Question: I will try to explain my problem as detailed as possible, and i would appreciate any help/suggestion. My problem is regarding a deadlock being caused by two queries (one insert and one update). I'm using MS-SQL server 2008
I have two applications using the same database:
1. Web app (on every request multiple records are inserted in the Impressions table by calling a stored procedure)
2. Windows service (calculates all the Impressions done in one minute, every minute, for the previous minute and sets a flag on each of the Impressions calculated via a stored procedure as well)
The web app inserts the impressions records without using a transaction, while the windows service application calculates the impressions while using a 'IsolationLevel.ReadUncommitted' transaction. The stored procedure in the windows service app does something like this:
Loops trough all the impressions that have the 'isCalculated' flag set to false and date < @now , increments a counter and other data in another table connected to the impressions table, and sets the 'isCalculated' flag to true on impressions that have date < @now. Because this stored procedure is pretty big, no point in pasting it, here is a shortened code snippet of what the proc does:
'''
DECLARE @nowTime datetime = convert(datetime, @now, 21)
DECLARE dailyCursor CURSOR FOR
SELECT Daily.dailyId,
Daily.spentDaily,
Daily.impressionsCountCache ,
SUM(Impressions.amountCharged) as sumCharged,
COUNT(Impressions.impressionId) as countImpressions
FROM Daily INNER JOIN Impressions on Impressions.dailyId = Daily.dailyId
WHERE Impressions.isCharged=0 AND Impressions.showTime < @nowTime AND Daily.isActive = 1
GROUP BY Daily.dailyId, Daily.spentDaily, Daily.impressionsCountCache
OPEN dailyCursor
DECLARE @dailyId int,
@spentDaily decimal(18,6),
@impressionsCountCache int,
@sumCharged decimal(18,6),
@countImpressions int
FETCH NEXT FROM dailyCursor INTO @dailyId,@spentDaily, @impressionsCountCache, @sumCharged, @countImpressions
WHILE @@FETCH_STATUS = 0
BEGIN
UPDATE Daily
SET spentDaily= @spentDaily + @sumCharged,
impressionsCountCache = @impressionsCountCache + @countImpressions
WHERE dailyId = @dailyId
FETCH NEXT FROM dailyCursor INTO @dailyId,@spentDaily, @impressionsCountCache, @sumCharged, @countImpressions
END
CLOSE dailyCursor
DEALLOCATE dailyCursor
UPDATE Impressions
SET isCharged=1
WHERE showTime < @nowTime AND isCharged=0
'''
This procedure is pretty simple it just inserts the record in the table. Here is a shortened code snippet:
'''
INSERT INTO Impressions
(dailyId, date, pageUrl,isCalculated) VALUES
(@dailyId, @date, @pageUrl, 0)
'''
The code that calls these stored procedures is pretty simple it just creates the SQL commands passing the needed parameters and executes them
'''
//i send the date like this
string date = DateTime.Now.ToString("yyyy-MM-dd HH:mm:ss.fff",
CultureInfo.InvariantCulture);
SqlCommand comm = sql.StoredProcedureCommand("storedProcName",
parameters, values);
'''
I'm experiencing deadlocks very often (the exceptions occur in the web app, not the windows service), and after using the SQL-Profiler, I found out that the deadlocks are probably happening because of these two queries (I don't have much experience in analyzing profiler data).
The latest trace data collected from the SQL server profiler can be found on the bottom of this question
In theory these two stored procedures should be able to work together because the first one inserts the records one by one with date=DateTime.Now, and the second one calculates the Impressions that have date < DateTime.Now.
Edit:
Here is the code run in the windows service app:
'''
SQL sql = new SQL();
DateTime endTime = DateTime.Now;
//our custom DAL class that opens a connection
sql.StartTransaction(IsolationLevel.ReadUncommitted);
try
{
List<string> properties = new List<string>() { "now" };
List<string> values = new List<string>() { endTime.ToString("yyyy-MM-dd HH:mm:ss.fff", CultureInfo.InvariantCulture) };
SqlCommand comm = sql.StoredProcedureCommannd("ChargeImpressions", properties, values);
comm.Transaction = sql.Transaction;
ok = sql.CheckExecute(comm);
}
catch (Exception up)
{
ok = false;
throw up;
}
finally
{
if (ok)
sql.CommitTransaction();
else
sql.RollbackTransactions();
CloseConn();
}
'''
EDIT:
I added the indexes on both of the tables as suggested by Martin Smith like this:
'''
CREATE NONCLUSTERED INDEX [IDX_Daily_DailyId] ON [dbo].[Daily]
(
[daily] ASC
)WITH (PAD_INDEX = OFF, STATISTICS_NORECOMPUTE = OFF, SORT_IN_TEMPDB = OFF, IGNORE_DUP_KEY = OFF, DROP_EXISTING = OFF, ONLINE = OFF, ALLOW_ROW_LOCKS = ON, ALLOW_PAGE_LOCKS = ON) ON [PRIMARY]
GO
'''
and
'''
CREATE NONCLUSTERED INDEX [IDX_Impressions_isCharged_showTime] ON [dbo].[Impressions]
(
[isCharged] ASC,
[showTime] ASC
)WITH (PAD_INDEX = OFF, STATISTICS_NORECOMPUTE = OFF, SORT_IN_TEMPDB = OFF, IGNORE_DUP_KEY = OFF, DROP_EXISTING = OFF, ONLINE = OFF, ALLOW_ROW_LOCKS = ON, ALLOW_PAGE_LOCKS = ON) ON [PRIMARY]
GO
'''
For now no exceptions, will report back later
Edit:
Unfortunately this did not solve the deadlock issue. I will start a deadlock trace in profiler to see if the deadlocks are the same as before.
Edit:
Pasted the new trace (to me it looks the same as the previous one), couldn't capture a screen of the execution plan (its too big) but <URL>.And here is a screenshot of the execution plan of the insert query:

'''
<deadlock victim="process14e29e748">
<process-list>
<process id="process14e29e748" taskpriority="0" logused="952" waitresource="KEY: 6:72057594045071360 (f473d6a70892)" waittime="4549" ownerId="<PHONE>" transactionname="INSERT" lasttranstarted="2011-09-05T11:59:16.587" XDES="0x15bef83b0" lockMode="S" schedulerid="1" kpid="2116" status="suspended" spid="65" sbid="0" ecid="0" priority="0" trancount="2" lastbatchstarted="2011-09-05T11:59:16.587" lastbatchcompleted="2011-09-05T11:59:16.587" clientapp=".Net SqlClient Data Provider" hostpid="2200" isolationlevel="snapshot (5)" xactid="<PHONE>" currentdb="6" lockTimeout="<PHONE>" clientoption1="671088672" clientoption2="128056">
<executionStack>
<frame procname="dbo.InsertImpression" line="27" stmtstart="2002" stmtend="2560" sqlhandle="0x03000600550e30512609e200529f00000100000000000000">
INSERT INTO Impressions
(dailyId, languageId, showTime, pageUrl, amountCharged, age, ipAddress, userAgent, portalId, isCharged,isCalculated) VALUES
(@dailyId, @languageId, @showTime, @pageUrl, @amountCharged, @age, @ip, @userAgent, @portalId, 0, 0) </frame>
</executionStack>
<inputbuf>
Proc [Database Id = 6 Object Id = <PHONE>] </inputbuf>
</process>
<process id="process6c9dc8" taskpriority="0" logused="335684" waitresource="KEY: 6:72057594045464576 (5fcc21780b69)" waittime="4475" ownerId="<PHONE>" transactionname="transaction_name" lasttranstarted="2011-09-05T11:59:15.737" XDES="0x1772119b0" lockMode="U" schedulerid="2" kpid="3364" status="suspended" spid="88" sbid="0" ecid="0" priority="0" trancount="2" lastbatchstarted="2011-09-05T11:59:15.737" lastbatchcompleted="2011-09-05T11:59:15.737" clientapp=".Net SqlClient Data Provider" hostpid="1436" isolationlevel="read uncommitted (1)" xactid="<PHONE>" currentdb="6" lockTimeout="<PHONE>" clientoption1="671088672" clientoption2="128056">
<executionStack>
<frame procname="dbo.ChargeImpressions" line="60" stmtstart="4906" stmtend="5178" sqlhandle="0x03000600e3c5474f0609e200529f00000100000000000000">
UPDATE Impressions
SET isCharged=1
WHERE showTime &amp;lt; @nowTime AND isCharged=0
</frame>
</executionStack>
<inputbuf>
Proc [Database Id = 6 Object Id = <PHONE>] </inputbuf>
</process>
</process-list>
<resource-list>
<keylock hobtid="72057594045071360" dbid="6" objectname="dbo.Daily" indexname="PK_Daily" id="lock14c6aab00" mode="X" associatedObjectId="72057594045071360">
<owner-list>
<owner id="process6c9dc8" mode="X"/>
</owner-list>
<waiter-list>
<waiter id="process14e29e748" mode="S" requestType="wait"/>
</waiter-list>
</keylock>
<keylock hobtid="72057594045464576" dbid="6" objectname="dbo.Impressions" indexname="IDX_Impressions_isCharged_showTime" id="lock14c901200" mode="X" associatedObjectId="72057594045464576">
<owner-list>
<owner id="process14e29e748" mode="X"/>
</owner-list>
<waiter-list>
<waiter id="process6c9dc8" mode="U" requestType="wait"/>
</waiter-list>
</keylock>
</resource-list>
</deadlock>
'''
Edit:
After suggestions from Jonathan Dickinson:
1. I changed the stored procedure (removed the cursor),
2. I changed the IDX_Impressions_isCharged_showTime to not allow PAGE_LOCKS and
3. I added -1 second to the @now property in the windows service application to avoid borderline deadlock cases.
Update:
The query execution time was decreased after the last changes, but the number of exceptions hasn't.
Hopefully last update:
The changes proposed by Martin Smith are now live, the insert query now uses the non-clustered index and in theory this should fix the issue. For now no exceptions have been reported (Keeping my fingers crossed)
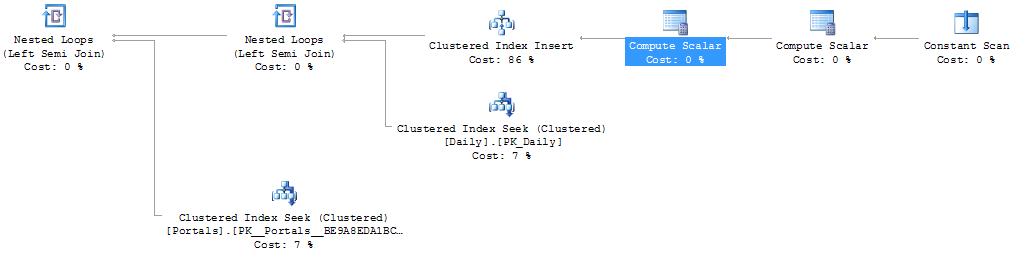
Answer: Your windows service cursor updates various rows in 'Daily' for which it takes 'X' locks. These won't be released until the transaction ends.
Your web app then does an Insert into 'Impressions' and keeps an 'X' lock on the newly inserted row whilst it waits for an 'S' lock on one of the rows in 'Daily' that are locked by the other process. It needs to read this to validate the FK constraint.
Your windows service then does the Update on 'Impressions' taking 'U' locks on the rows it scans along the way. There is no index that allows it to seek into the rows so this scan includes the row added by the web app.
So
(1) You could add a composite index to 'Impressions' on 'showTime, isCharged' or vice-versa (check the execution plans) to allow the rows that the windows service will update to be found by an index seek rather than a full scan.
-Or
(2) You could add a redundant non clustered index on 'Daily(DailyId)'. This will be a lot narrower than the clustered one so the FK validation will likely use that in preference to needing an 'S' lock on the clustered index row.
It seems that idea (2) does not work "as is". The execution plan shows that the FK validation still continues to happen against the clustered index regardless of the fact that a narrower index is now available. 'sys.foreign_keys' has columns 'referenced_object_id, key_index_id' and I speculate that the validation will currently always happen on the index listed there and the Query Optimiser doesn't currently consider alternatives but haven't found anything documenting this.
I found that the relevant values in 'sys.foreign_keys' and the query plan changed to start using the narrower index after I dropped and re-added the Foreign Key constraint.
'''
CREATE TABLE Daily(
DailyId INT IDENTITY(1,1) PRIMARY KEY CLUSTERED NOT NULL,
Filler CHAR(4000) NULL,
)
INSERT INTO Daily VALUES ('');
CREATE TABLE Impressions(
ImpressionId INT IDENTITY(1,1) PRIMARY KEY NOT NULL,
DailyId INT NOT NULL CONSTRAINT FK REFERENCES Daily (DailyId),
Filler CHAR(4000) NULL,
)
/*Execution Plan uses clustered index - There is no NCI*/
INSERT INTO Impressions VALUES (1,1)
ALTER TABLE Daily ADD CONSTRAINT
UQ_Daily UNIQUE NONCLUSTERED(DailyId)
/*Execution Plan still use clustered index even after NCI created*/
INSERT INTO Impressions VALUES (1,1)
ALTER TABLE Impressions DROP CONSTRAINT FK
ALTER TABLE Impressions WITH CHECK ADD CONSTRAINT FK FOREIGN KEY(DailyId)
REFERENCES Daily (DailyId)
/*Now Execution Plan now uses non clustered index*/
INSERT INTO Impressions VALUES (1,1)
'''
<URL>